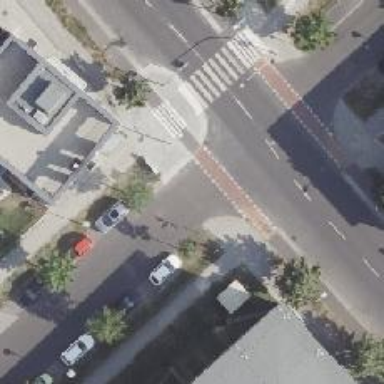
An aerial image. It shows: Unmarked crossing on footway.